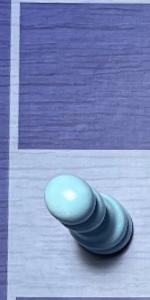
Label: Pawn_White